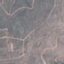
Land use / land cover: HerbaceousVegetation